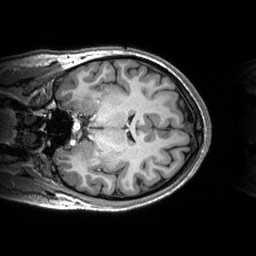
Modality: T1w
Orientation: coronal
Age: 25
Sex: female
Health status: healthy
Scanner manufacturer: siemens
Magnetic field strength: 3 T
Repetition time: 2.53 s
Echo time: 0.00288 s